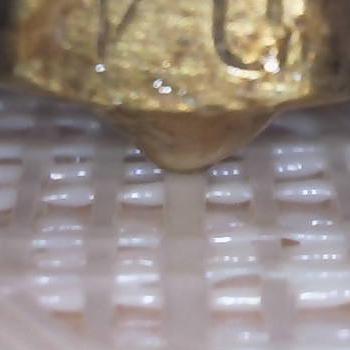
Flow rate: 158%